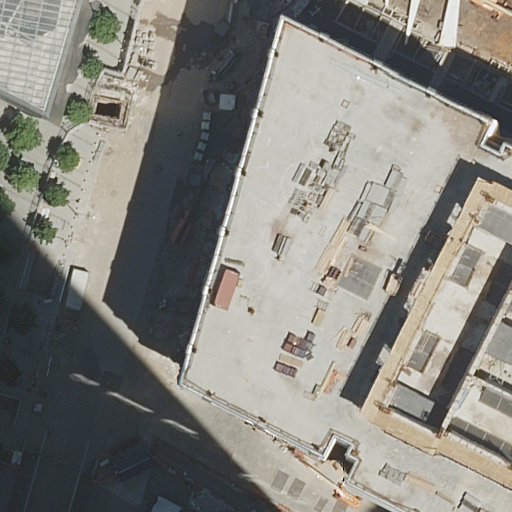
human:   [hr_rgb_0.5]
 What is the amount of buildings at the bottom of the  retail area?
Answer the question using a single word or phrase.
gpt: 0

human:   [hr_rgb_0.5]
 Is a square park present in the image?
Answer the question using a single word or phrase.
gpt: no

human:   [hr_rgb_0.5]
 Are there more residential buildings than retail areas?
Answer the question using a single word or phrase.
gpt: no

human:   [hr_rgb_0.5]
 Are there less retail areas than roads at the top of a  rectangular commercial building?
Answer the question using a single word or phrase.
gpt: no

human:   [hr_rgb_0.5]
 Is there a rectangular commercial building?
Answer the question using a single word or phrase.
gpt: no

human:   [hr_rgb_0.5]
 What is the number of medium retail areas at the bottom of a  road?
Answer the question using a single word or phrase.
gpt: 0

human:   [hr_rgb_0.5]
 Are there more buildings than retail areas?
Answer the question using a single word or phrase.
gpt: yes

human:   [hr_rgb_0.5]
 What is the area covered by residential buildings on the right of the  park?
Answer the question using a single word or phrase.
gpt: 0m2

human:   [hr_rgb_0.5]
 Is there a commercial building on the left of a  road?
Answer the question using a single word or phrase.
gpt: no

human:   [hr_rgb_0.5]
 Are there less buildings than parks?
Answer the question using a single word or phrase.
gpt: no

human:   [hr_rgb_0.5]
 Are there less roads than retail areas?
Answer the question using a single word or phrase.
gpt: no

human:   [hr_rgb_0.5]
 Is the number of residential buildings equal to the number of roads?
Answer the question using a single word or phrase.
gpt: no

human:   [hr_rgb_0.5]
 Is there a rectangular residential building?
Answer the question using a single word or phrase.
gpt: no

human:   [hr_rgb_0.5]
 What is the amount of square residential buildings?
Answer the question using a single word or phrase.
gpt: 0

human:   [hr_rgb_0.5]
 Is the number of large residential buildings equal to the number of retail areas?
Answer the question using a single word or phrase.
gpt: no

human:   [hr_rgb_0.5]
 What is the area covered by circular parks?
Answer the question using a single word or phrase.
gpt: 0m2

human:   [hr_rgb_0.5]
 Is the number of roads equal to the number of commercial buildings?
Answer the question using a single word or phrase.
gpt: no

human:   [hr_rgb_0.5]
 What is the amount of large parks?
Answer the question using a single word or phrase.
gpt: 1

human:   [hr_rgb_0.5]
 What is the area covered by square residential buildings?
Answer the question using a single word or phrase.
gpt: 0m2

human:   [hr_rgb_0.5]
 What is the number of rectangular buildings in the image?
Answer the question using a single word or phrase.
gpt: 2

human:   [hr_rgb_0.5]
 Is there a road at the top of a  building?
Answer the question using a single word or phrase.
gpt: yes

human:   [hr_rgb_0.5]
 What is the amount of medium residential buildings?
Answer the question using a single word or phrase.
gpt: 0

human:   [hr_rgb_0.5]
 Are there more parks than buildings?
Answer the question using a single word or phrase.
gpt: no

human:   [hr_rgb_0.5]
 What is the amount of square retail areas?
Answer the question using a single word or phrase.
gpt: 0

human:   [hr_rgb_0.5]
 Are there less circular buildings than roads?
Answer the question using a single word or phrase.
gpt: yes

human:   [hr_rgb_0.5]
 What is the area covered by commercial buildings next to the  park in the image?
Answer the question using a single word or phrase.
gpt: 0m2

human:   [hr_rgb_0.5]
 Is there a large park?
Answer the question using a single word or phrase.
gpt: yes

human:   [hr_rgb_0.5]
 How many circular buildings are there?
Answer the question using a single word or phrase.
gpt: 0

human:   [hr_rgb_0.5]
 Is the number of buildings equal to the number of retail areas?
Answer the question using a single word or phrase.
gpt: no

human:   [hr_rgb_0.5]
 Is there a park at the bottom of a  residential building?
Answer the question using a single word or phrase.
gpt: no

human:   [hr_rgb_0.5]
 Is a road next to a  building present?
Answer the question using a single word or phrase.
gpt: yes

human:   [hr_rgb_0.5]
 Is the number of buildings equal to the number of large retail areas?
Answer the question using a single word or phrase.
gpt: no

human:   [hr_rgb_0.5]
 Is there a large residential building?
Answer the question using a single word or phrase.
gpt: no

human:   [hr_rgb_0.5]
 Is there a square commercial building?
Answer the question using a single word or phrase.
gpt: no

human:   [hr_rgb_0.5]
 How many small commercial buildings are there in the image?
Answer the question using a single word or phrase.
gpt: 0

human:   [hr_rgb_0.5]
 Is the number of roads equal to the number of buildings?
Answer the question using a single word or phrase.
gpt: no